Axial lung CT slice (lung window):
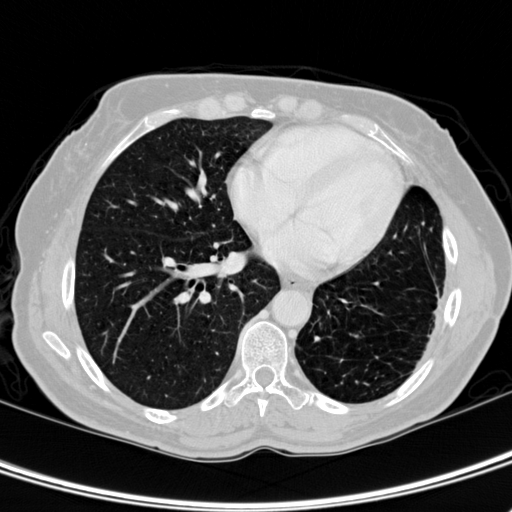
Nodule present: no